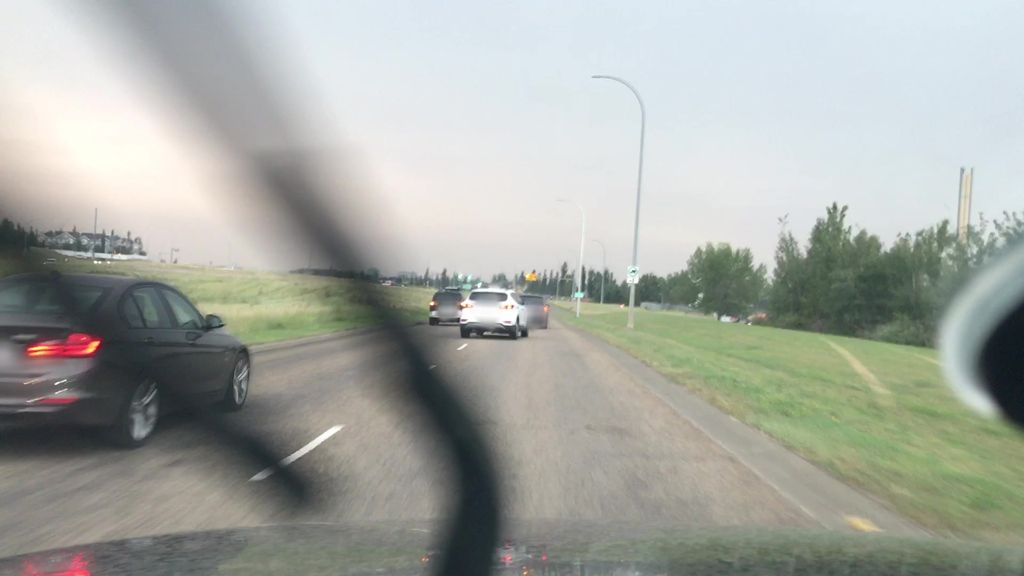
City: edmonton